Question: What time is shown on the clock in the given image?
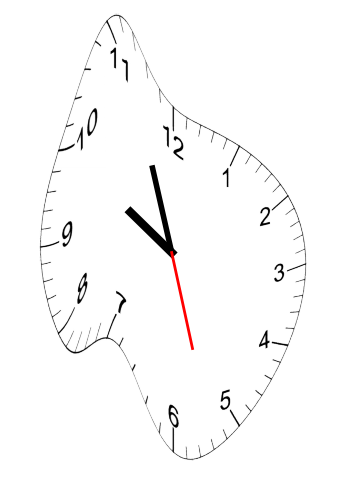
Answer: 09:56:27